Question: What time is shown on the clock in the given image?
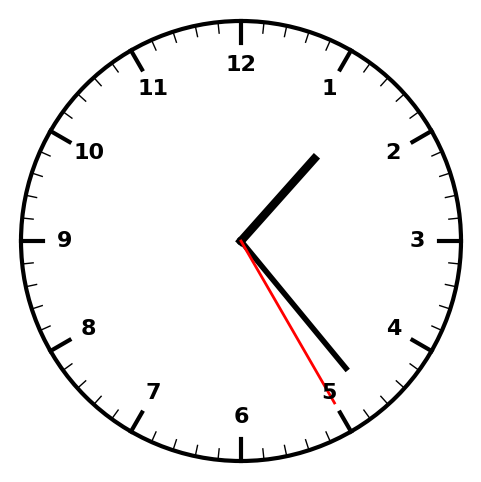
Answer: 01:23:25